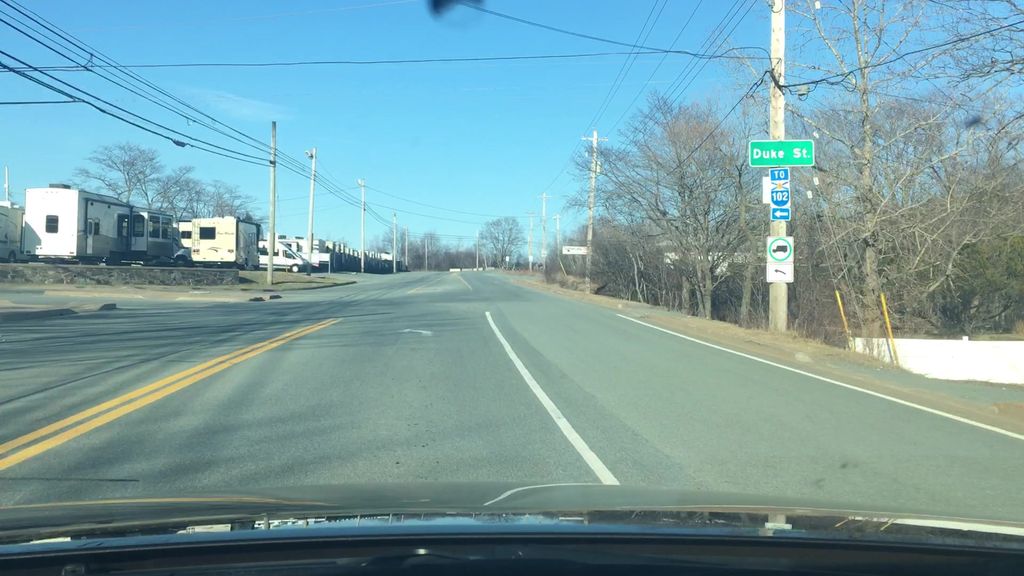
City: halifax